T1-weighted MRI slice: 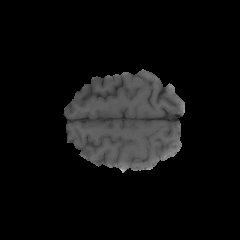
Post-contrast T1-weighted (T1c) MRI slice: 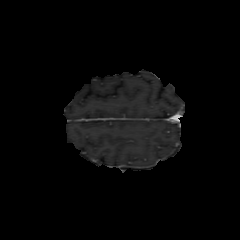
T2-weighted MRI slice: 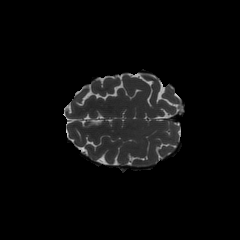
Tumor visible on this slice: no